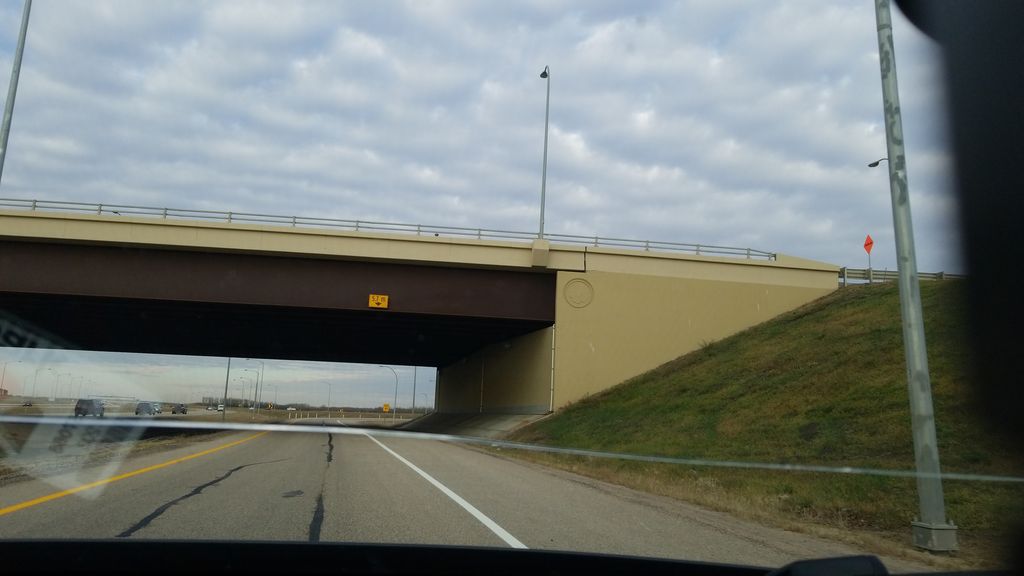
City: edmonton